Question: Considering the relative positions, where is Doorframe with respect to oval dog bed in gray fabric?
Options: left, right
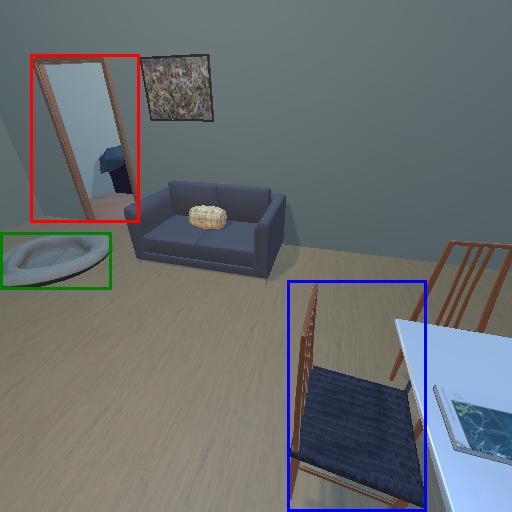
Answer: left